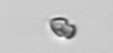
Label: Heterocapsa_rotundata